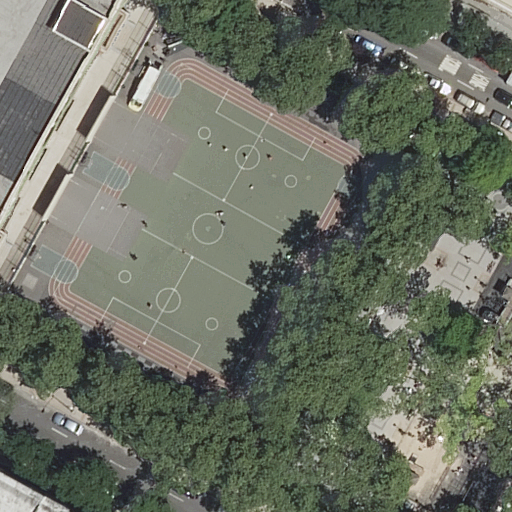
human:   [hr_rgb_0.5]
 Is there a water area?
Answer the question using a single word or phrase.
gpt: no

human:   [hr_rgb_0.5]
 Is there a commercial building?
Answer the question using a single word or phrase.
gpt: no

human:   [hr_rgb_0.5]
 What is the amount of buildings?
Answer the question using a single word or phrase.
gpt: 4

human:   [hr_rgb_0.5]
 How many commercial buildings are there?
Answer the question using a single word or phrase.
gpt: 0

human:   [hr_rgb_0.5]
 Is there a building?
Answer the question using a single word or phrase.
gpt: yes

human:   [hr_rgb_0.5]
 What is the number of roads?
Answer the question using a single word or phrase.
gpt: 2

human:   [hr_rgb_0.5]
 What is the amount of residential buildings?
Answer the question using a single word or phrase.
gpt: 4

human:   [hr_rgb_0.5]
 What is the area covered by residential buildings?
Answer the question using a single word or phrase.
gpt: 1533m2

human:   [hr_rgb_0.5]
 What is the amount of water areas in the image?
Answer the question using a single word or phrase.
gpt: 0

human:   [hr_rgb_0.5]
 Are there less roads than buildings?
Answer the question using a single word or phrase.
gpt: yes

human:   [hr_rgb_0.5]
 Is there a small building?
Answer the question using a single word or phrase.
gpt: yes

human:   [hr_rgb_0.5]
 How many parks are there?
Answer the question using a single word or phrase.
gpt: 1

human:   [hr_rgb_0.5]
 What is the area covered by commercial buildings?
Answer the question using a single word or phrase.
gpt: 0m2

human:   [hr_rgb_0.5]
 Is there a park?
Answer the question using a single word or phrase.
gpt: yes

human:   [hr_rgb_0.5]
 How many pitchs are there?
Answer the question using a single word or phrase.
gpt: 1

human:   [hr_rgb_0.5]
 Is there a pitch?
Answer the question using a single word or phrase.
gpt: yes

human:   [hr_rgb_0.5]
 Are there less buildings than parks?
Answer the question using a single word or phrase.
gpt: no

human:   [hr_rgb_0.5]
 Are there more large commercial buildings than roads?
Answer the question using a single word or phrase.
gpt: no

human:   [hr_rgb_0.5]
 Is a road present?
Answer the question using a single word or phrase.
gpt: yes

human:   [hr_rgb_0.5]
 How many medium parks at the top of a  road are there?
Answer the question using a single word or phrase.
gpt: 0

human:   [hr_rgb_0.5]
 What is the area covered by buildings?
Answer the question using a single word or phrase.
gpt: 1533m2

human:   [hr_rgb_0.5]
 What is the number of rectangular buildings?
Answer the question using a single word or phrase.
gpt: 3

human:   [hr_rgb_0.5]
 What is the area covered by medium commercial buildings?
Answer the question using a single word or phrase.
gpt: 0m2

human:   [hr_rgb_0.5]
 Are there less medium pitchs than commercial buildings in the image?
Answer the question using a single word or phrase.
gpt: no

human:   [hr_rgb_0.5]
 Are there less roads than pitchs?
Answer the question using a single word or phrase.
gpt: no

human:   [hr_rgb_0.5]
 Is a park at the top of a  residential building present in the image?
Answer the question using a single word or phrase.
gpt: yes

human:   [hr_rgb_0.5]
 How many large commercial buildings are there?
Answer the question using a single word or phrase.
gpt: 0

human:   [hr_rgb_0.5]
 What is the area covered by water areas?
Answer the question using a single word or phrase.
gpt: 0m2

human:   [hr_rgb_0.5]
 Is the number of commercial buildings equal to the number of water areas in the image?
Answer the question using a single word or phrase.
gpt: yes

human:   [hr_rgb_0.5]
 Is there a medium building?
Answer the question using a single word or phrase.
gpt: yes

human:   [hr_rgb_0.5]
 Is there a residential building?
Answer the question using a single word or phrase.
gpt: yes

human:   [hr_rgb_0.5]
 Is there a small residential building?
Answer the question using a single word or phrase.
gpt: yes

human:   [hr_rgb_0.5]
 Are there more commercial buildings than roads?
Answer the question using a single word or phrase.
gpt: no

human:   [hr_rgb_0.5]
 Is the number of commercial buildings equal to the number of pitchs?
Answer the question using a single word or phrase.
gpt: no

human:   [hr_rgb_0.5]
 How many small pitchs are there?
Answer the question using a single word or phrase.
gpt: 0

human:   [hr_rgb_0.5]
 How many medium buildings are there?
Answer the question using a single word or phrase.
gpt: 1

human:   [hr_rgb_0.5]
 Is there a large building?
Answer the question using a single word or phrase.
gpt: yes

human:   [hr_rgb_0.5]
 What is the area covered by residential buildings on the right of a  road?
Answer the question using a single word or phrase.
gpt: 1024m2

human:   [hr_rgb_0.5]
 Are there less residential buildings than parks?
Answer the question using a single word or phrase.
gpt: no

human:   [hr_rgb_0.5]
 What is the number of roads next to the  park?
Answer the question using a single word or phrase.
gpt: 2

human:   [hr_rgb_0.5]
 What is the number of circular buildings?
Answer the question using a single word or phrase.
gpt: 0

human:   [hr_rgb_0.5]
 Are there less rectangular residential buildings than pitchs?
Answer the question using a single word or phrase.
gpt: no

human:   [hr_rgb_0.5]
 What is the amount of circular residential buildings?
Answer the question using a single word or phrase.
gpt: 0

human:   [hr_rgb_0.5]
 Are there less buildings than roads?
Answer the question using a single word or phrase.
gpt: no

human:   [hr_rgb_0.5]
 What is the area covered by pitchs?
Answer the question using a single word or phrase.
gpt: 1809m2

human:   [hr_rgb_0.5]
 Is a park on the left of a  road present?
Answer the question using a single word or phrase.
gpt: yes

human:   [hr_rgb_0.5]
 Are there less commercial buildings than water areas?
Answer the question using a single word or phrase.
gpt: no

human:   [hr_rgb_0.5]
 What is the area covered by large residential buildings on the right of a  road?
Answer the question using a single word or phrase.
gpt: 1024m2

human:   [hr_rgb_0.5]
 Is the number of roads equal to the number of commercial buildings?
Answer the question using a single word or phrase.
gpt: no

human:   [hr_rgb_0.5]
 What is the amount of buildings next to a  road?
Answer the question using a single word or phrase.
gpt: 4

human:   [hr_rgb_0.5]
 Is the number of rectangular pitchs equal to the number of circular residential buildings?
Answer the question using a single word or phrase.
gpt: no

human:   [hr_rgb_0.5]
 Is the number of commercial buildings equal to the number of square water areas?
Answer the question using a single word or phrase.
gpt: yes

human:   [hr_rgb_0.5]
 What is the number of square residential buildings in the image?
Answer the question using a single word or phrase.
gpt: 0

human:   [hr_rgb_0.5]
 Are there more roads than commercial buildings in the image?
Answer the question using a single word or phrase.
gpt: yes

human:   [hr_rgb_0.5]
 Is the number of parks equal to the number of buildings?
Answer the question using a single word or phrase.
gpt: no

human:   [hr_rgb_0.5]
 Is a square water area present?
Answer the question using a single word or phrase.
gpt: no

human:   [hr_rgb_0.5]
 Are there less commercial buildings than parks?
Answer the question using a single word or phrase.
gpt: yes

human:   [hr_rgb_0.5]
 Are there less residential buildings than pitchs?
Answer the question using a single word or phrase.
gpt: no

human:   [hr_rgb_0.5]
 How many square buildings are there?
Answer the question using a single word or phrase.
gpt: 0

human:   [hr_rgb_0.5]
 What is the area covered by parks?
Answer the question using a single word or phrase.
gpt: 73m2

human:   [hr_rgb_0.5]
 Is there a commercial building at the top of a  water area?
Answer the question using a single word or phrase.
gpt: no

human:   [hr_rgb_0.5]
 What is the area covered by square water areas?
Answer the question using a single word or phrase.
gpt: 0m2

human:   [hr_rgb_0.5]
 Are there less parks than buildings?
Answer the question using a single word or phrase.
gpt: yes

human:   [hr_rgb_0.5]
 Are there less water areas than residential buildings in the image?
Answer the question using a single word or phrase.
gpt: yes